Field crop: maize
Growth stage: 1
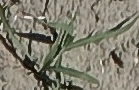
Species: sorghum